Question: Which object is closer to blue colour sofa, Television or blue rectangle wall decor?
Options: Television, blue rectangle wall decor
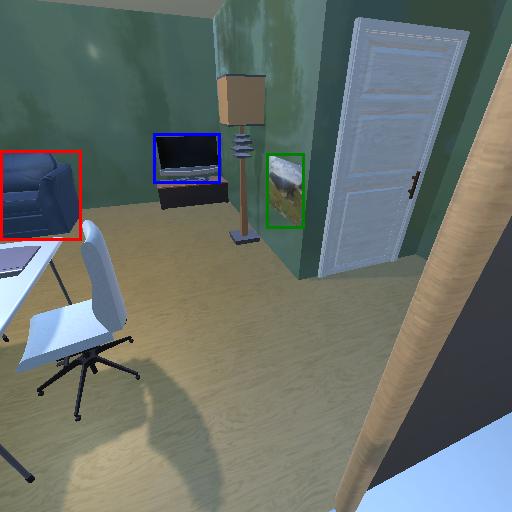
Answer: Television